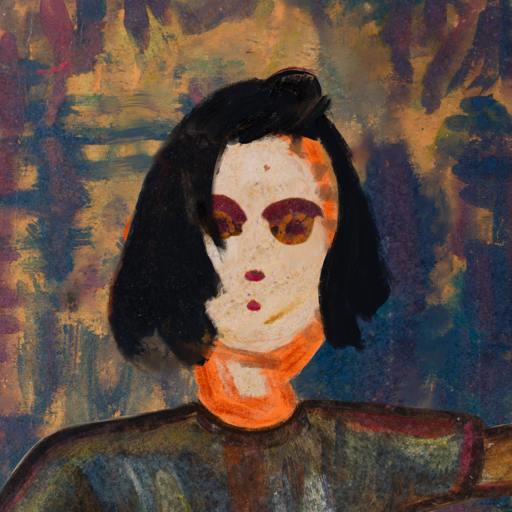
Background: InTheSun, Head And Neck Front: Rupkatha, Face Front: Doll, Bust: Mosgoul, Hair Front: Mosgoul, Head Accessory: Blank, Second Necklace: Blank, Necklace: Blank, Baby: Blank